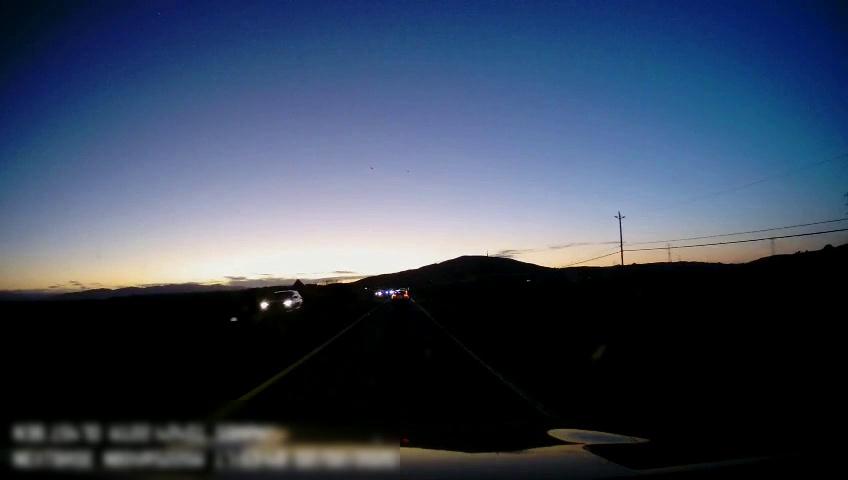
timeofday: Dusk/Dawn/Twilight
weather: Other
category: Drivable Space
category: Vehicles | SUV
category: Vehicles | Car
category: Lanes | Current Lane
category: Lanes | Current Lane